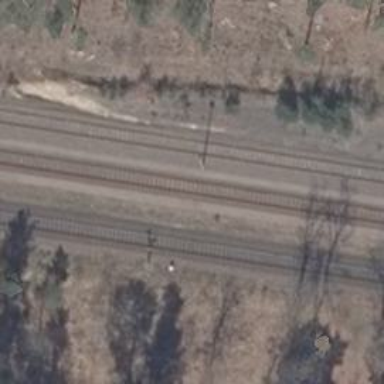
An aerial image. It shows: Light signal at railway crossing.